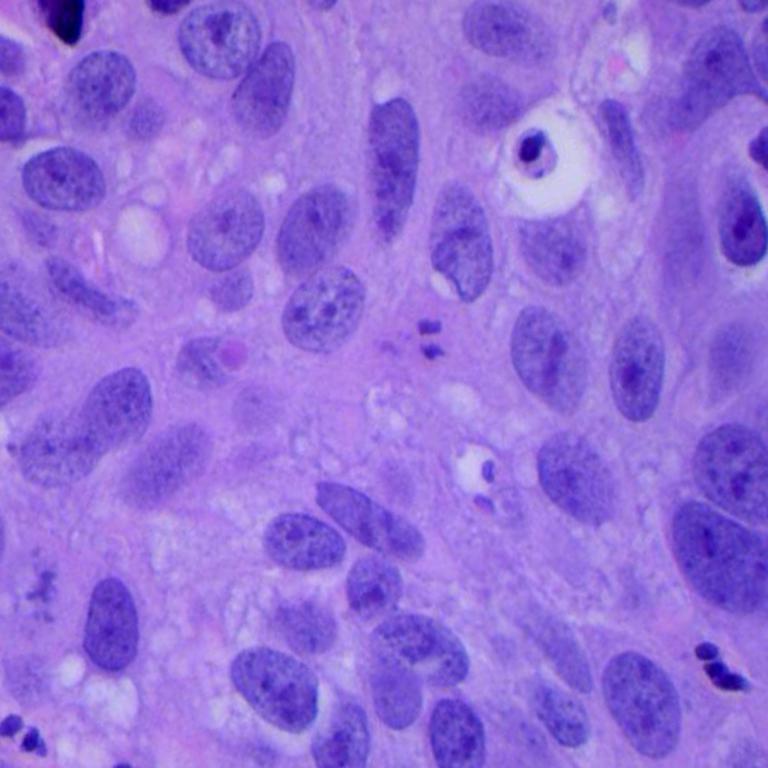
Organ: lung
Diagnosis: squamous carcinomas